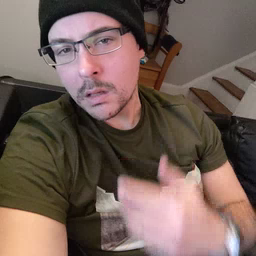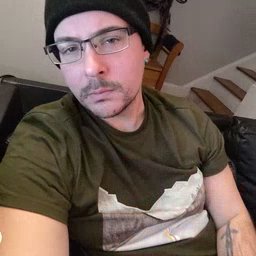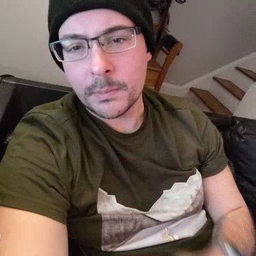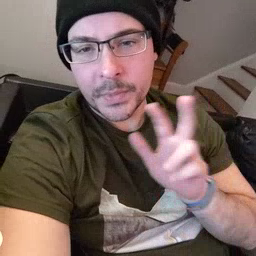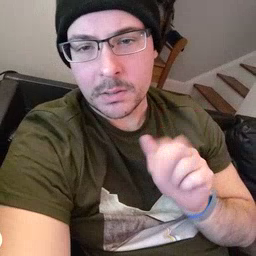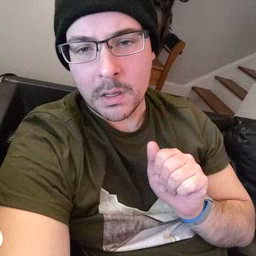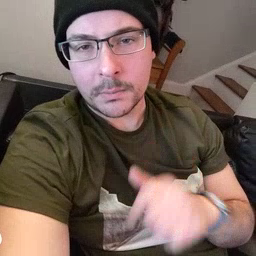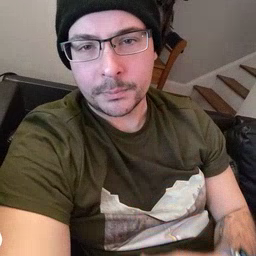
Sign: pizza